Field crop: tomato
Growth stage: 2
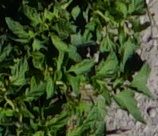
Species: tomato